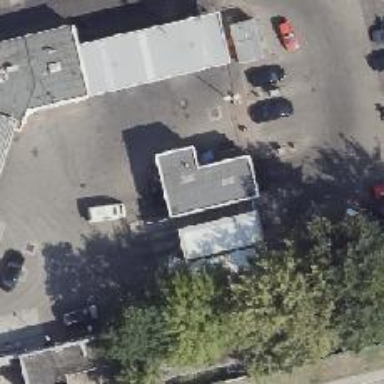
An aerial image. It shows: Car wash facility.